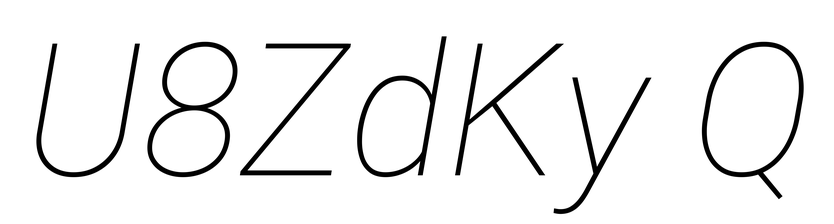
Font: Roboto-Italic_Thin_Italic